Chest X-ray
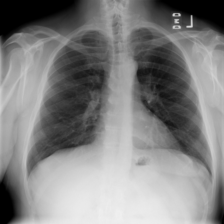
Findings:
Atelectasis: negative
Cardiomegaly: negative
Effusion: negative
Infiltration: positive
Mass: negative
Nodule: positive
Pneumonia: negative
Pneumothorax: negative
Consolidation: negative
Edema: negative
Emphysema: negative
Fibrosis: negative
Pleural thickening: negative
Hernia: negative